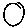
Label: circle